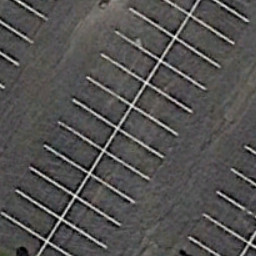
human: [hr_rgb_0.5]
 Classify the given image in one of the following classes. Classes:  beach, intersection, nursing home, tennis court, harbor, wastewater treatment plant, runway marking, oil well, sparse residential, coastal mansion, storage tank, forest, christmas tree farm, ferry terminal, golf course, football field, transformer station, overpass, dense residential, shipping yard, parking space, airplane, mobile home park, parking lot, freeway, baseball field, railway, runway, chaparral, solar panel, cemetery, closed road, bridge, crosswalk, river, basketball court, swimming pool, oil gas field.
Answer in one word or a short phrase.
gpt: parking space